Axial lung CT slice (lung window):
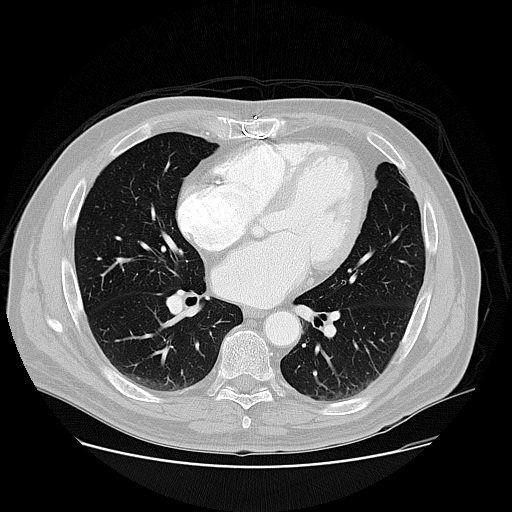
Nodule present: no